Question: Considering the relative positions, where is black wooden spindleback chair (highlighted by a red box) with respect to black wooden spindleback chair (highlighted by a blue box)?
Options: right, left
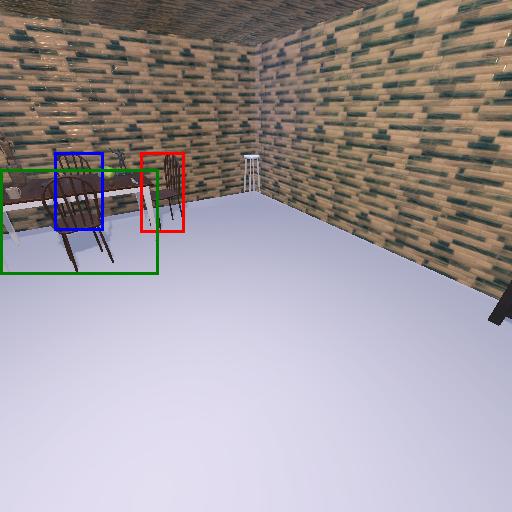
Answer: right